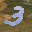
Label: 3